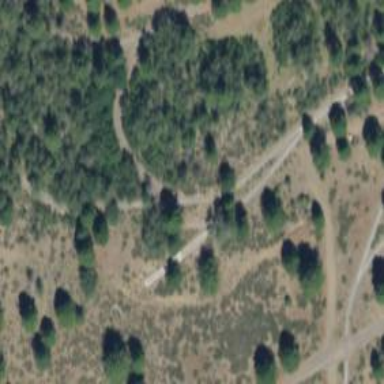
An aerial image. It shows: Miniature railway spur.